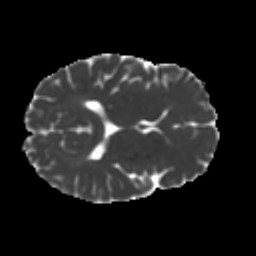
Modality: MD
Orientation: axial
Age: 32
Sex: male
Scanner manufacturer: ge
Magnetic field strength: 3 T
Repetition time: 7.8 s
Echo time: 0.061 s